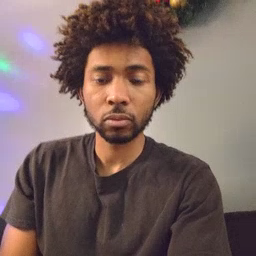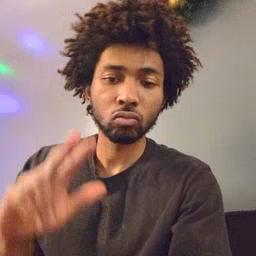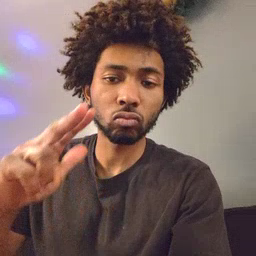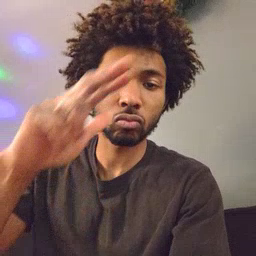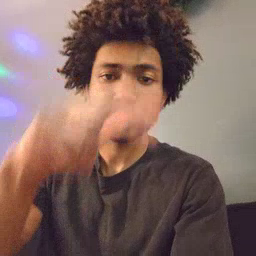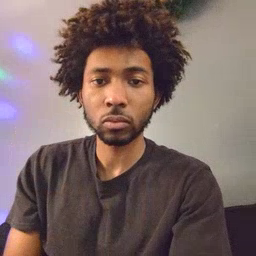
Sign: helicopter